Field crop: maize
Growth stage: 2
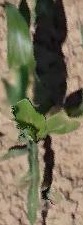
Species: maize